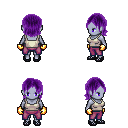
a pixel art fantasy rpg character, female body template, dark elf, purple skin, white pirate shirt, magenta pants, purple long bangs hairstyle, gold gloves, ghillies, four views (front, back, left, right), 2x2 character sprite sheet, small pixel art, hard edges, no anti-aliasing